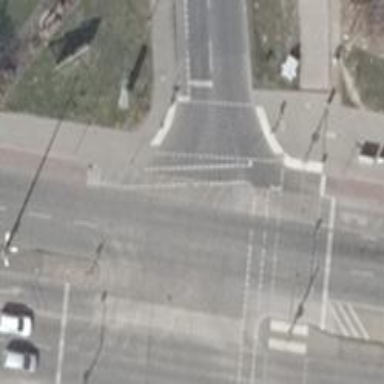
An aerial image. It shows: Road crossing with traffic signals.